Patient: sex M, age 66
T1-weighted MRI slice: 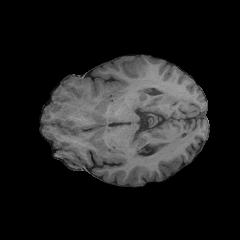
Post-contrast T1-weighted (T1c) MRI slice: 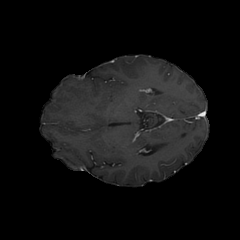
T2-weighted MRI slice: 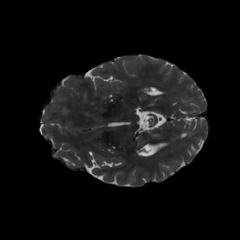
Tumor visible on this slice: yes
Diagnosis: Glioblastoma, IDH-wildtype
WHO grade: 4